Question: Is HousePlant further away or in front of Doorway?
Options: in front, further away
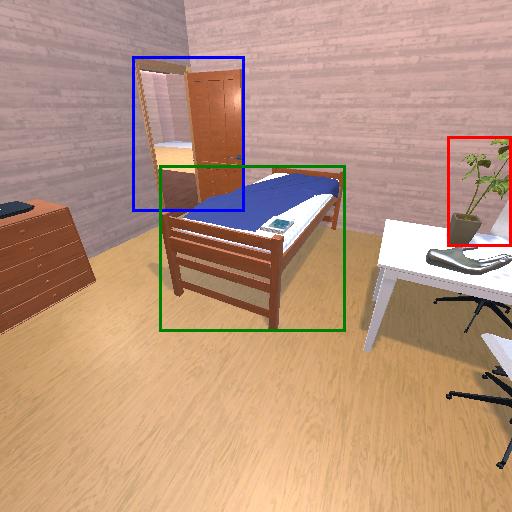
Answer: in front